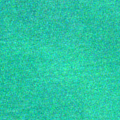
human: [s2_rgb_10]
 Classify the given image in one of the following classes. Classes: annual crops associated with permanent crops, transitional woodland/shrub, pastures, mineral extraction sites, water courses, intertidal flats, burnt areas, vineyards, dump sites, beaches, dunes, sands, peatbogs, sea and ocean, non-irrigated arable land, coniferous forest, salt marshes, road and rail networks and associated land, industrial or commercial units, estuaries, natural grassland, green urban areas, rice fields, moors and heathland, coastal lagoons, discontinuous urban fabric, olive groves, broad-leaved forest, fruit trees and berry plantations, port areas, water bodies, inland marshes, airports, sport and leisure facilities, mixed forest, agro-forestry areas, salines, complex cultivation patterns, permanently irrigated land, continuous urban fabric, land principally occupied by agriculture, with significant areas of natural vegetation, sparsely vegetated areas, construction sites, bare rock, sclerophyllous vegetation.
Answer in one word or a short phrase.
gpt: sea and ocean